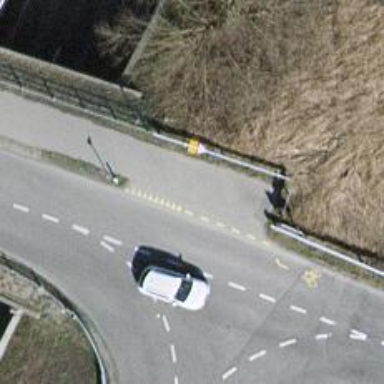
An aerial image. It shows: Asphalt cycleway.